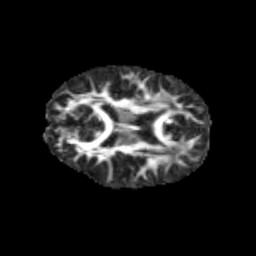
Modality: FA
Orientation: axial
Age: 10
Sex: female
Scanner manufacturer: siemens
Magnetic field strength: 3 T
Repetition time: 3.8 s
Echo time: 0.07 s